Question: I am trying to apply a background image for table cells which display on mobile phone. As the image is in a large size, so I need to make it responsive for different screen sizes ( iphone, android, etc). So I used CSS like following:
'''
TABLE TR{
background-image: url("../images/bg.png");
-webkit-background-size: cover;
-moz-background-size: cover;
-o-background-size: cover;
background-size: cover;
height: 85px;
}
'''
The table has two td: ( I can't change those two td, as they are used for styling info in table cell)
'''
TABLE .td1 {
text-align: left;
width: 80%;
padding-top: 0px;
padding-bottom: 33px;
}
TABLE .td2 {
text-align: left;
line-height: 14px;
width: 9%;
}
'''
Then, it looks like, background img just break at td1 and re-peat at td2:
My questions is how to adjust the css and make the whole TR cell have the background image without break at td1?

below is fiddle code, I don't know how to upload image to there.
this is just the structure of my HTML code: <URL>
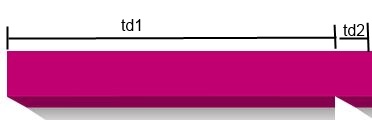
Answer: Do you have to use Tables (is it an 'HTML' email?) or can you just use a div layout? If you must use the 'TABLE' then try altering the CSS in the code to look like this:
'''
tr {display: block;}
td {display: inline-block; background: transparent;}
'''